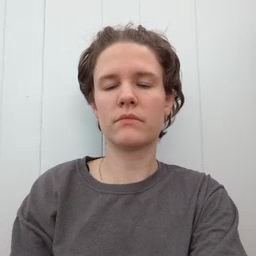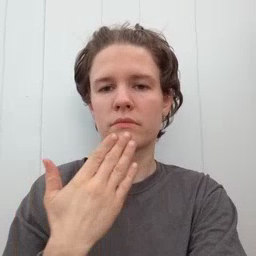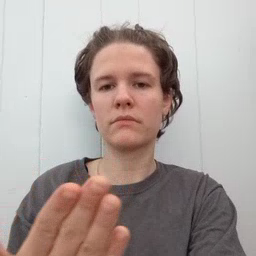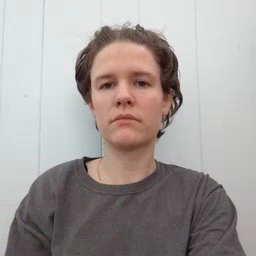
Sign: thankyou